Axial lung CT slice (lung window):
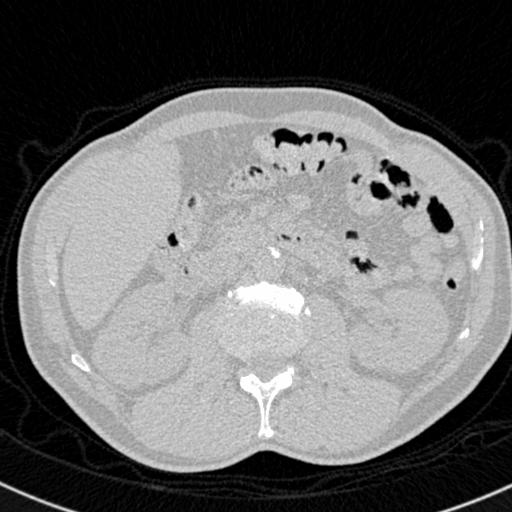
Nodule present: no